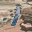
Label: 1